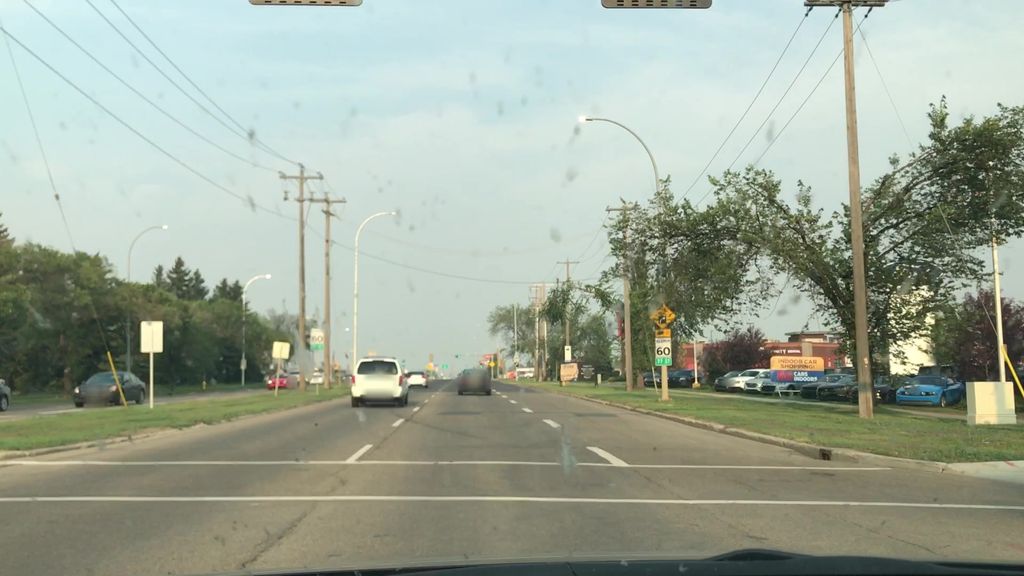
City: edmonton